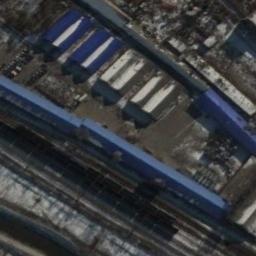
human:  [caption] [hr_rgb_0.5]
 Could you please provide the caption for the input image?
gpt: The industrial area has lots of strip workshops of different colors .

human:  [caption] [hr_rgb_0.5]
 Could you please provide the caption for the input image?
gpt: In an industrial area there are factories and roads, And equipment and items stacked in the open air .

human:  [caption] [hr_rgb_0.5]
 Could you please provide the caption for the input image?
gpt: Many houses of different shapes are in the industrial area .

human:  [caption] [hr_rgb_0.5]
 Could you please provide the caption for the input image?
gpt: The industrial area is large .

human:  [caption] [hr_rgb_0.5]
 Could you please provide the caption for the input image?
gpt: There are some blue buildings on the industrial area .